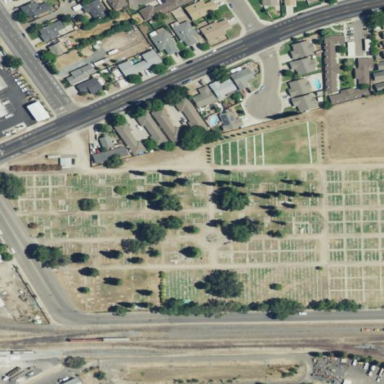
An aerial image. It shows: Cemetery.